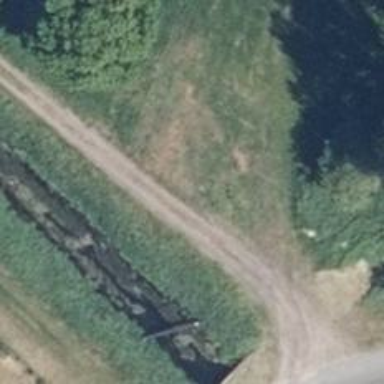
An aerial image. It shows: Dirt track road with grade 3 tracktype.